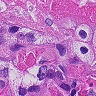
Metastatic tissue present: yes